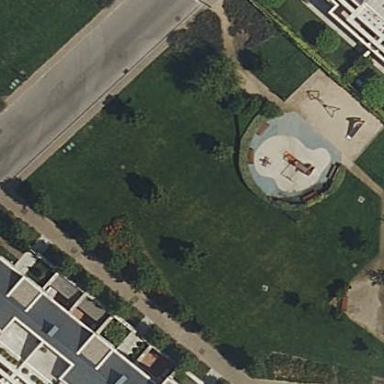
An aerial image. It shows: Lovely park for leisure and relaxation.